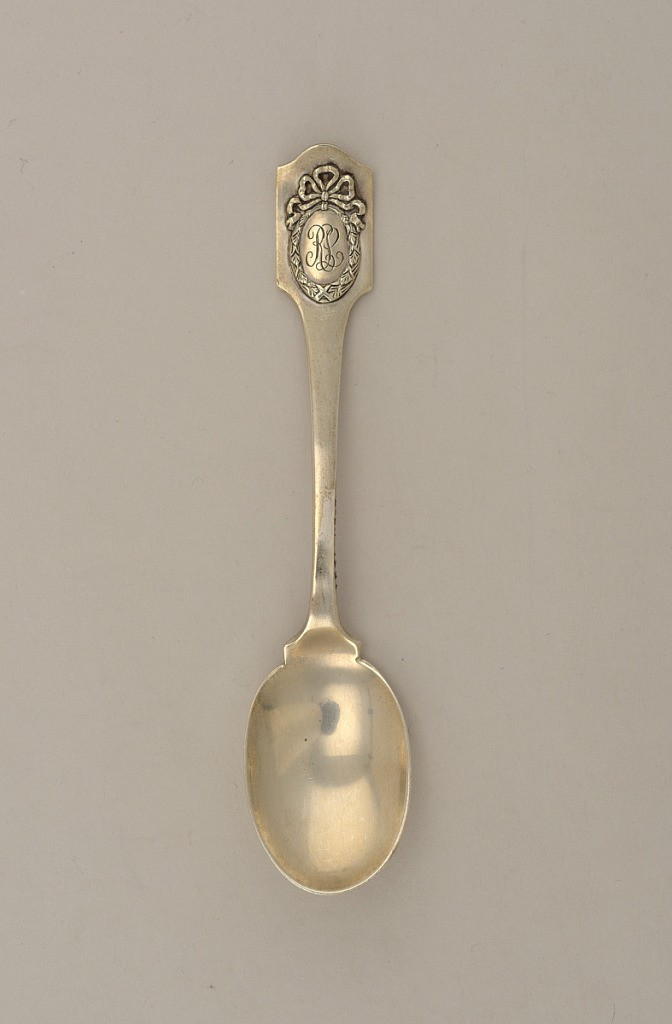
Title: Louis XVI Pattern Demitasse Spoon
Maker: Joseph E. Birmingham
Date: ca. 1909
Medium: silver
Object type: spoon
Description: Integral construction. Oval bowl. Pronounced shoulder, stem of rectangular line ending in shouldered, rectangular fiddle terminal embossed with oval wreath with ribbon bow, enclosing monogram. Slight upturn at end of terminal.